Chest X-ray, AP view. Patient: 56 years old, sex F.
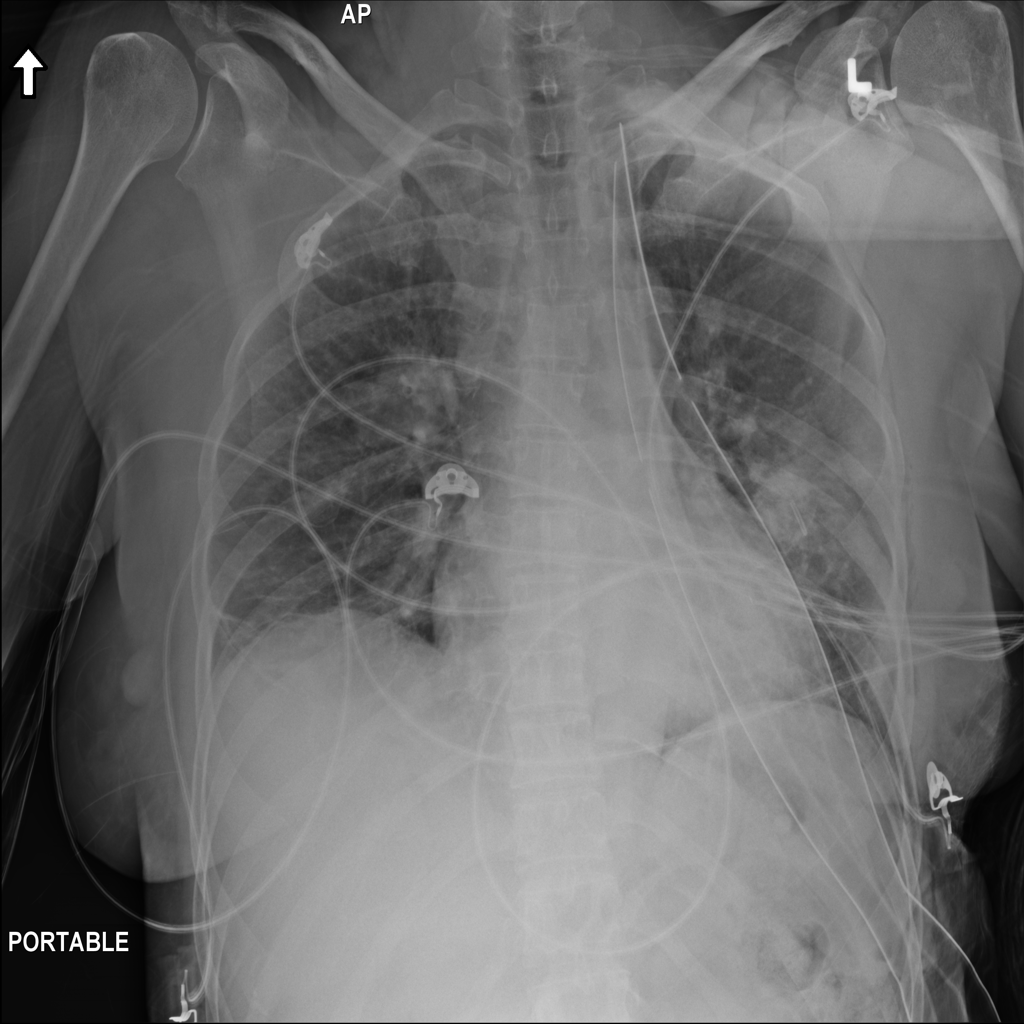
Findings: Atelectasis, Nodule